Aerial crown-view tile of a tropical tree (Barro Colorado Island, Panama), acquired 20240918:
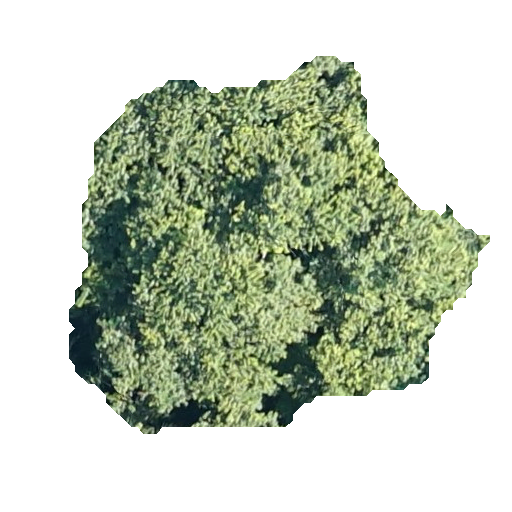
Species: Luehea seemannii
GBIF accepted scientific name: Luehea seemannii
Crown area: 170.905 m²